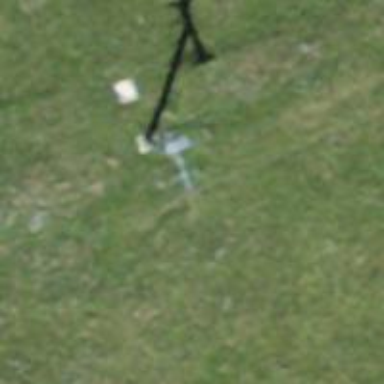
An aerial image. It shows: Pylon for aerialway.